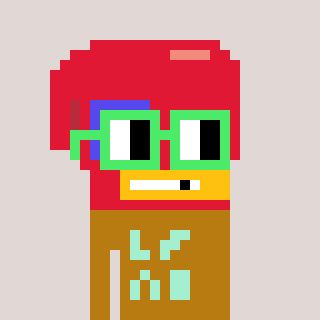
a pixel art character with square light green glasses, a boxing glove-shaped head and a gold-colored body on a warm background